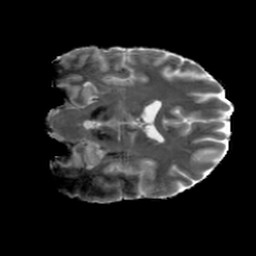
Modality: MD
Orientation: coronal
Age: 29
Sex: male
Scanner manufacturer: siemens
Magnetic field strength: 6.98 T
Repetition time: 7.776 s
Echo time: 0.076 s